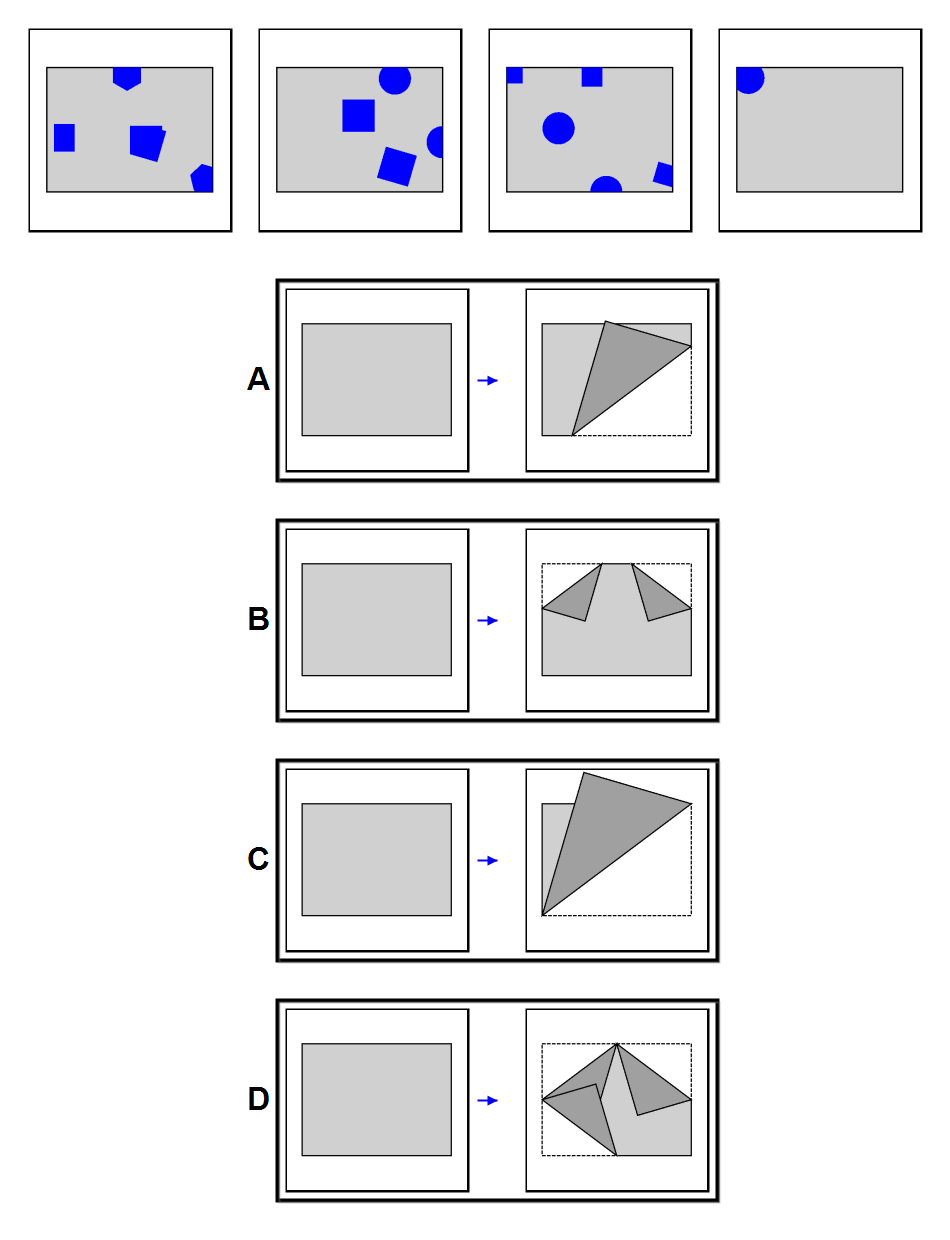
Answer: A